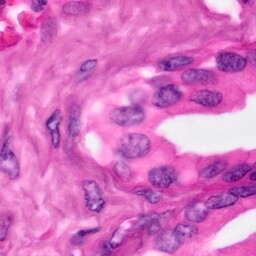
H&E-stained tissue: Pancreatic